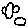
Label: star